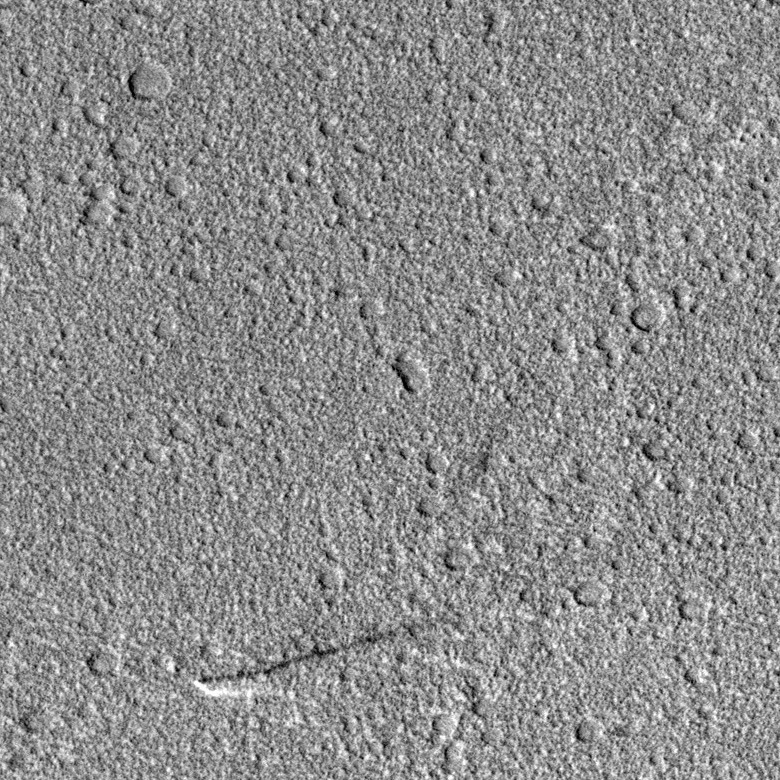
Label: dustdevil